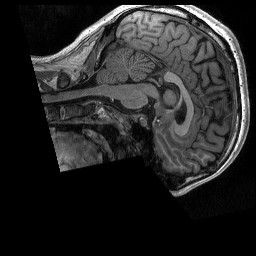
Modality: T1w
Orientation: sagittal
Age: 23
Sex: male
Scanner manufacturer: siemens
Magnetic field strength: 3 T
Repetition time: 2.3 s
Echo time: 0.00298 s